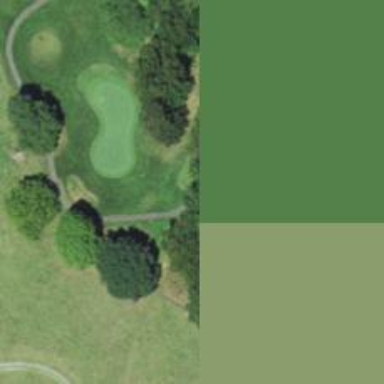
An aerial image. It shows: Path for both roads and golfers.